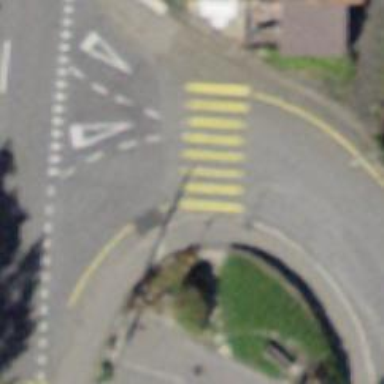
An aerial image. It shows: Uncontrolled zebra crossing with notable zebra markings.